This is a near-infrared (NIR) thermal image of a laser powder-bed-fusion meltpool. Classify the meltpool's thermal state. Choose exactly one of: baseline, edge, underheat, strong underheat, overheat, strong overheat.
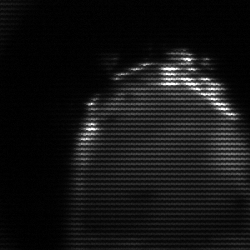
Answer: edge